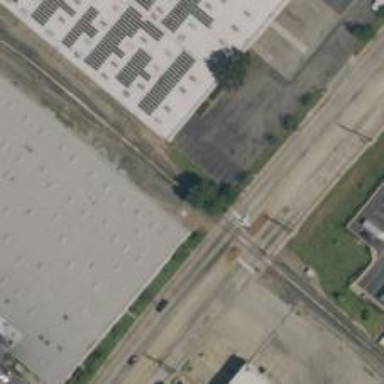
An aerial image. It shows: Rail spur service.